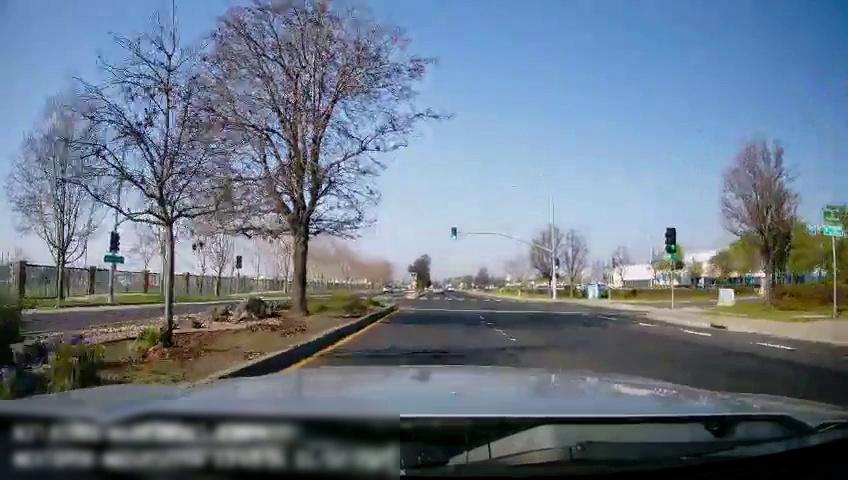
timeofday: Day
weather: Sunny
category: Drivable Space
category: Drivable Space
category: Vehicles | SUV
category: Vehicles | Car
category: Lanes | Current Lane
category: Lanes | Current Lane
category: Lanes | Alternate Lane
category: Traffic | Lights
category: Traffic | Signs
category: Traffic | Lights
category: Traffic | Lights
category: Traffic | Signs
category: Traffic | Lights
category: Traffic | Lights